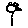
Label: flower